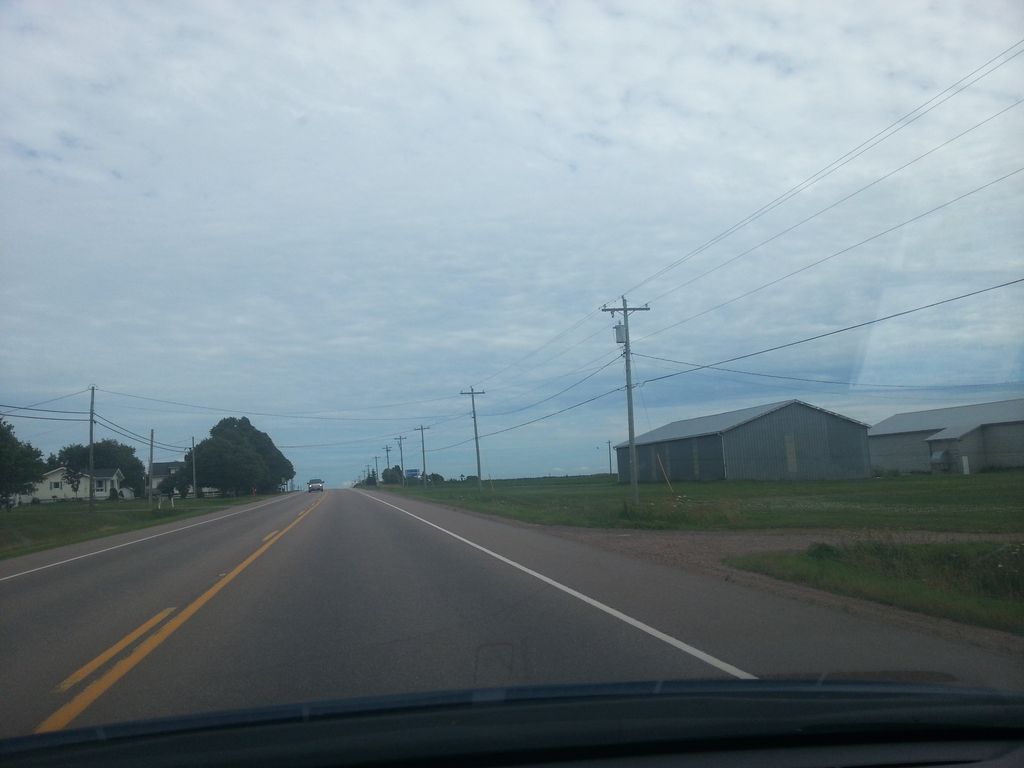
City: charlottetown